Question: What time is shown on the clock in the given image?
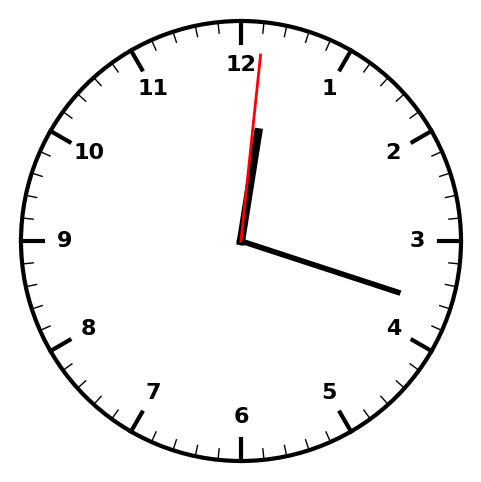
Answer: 12:18:01